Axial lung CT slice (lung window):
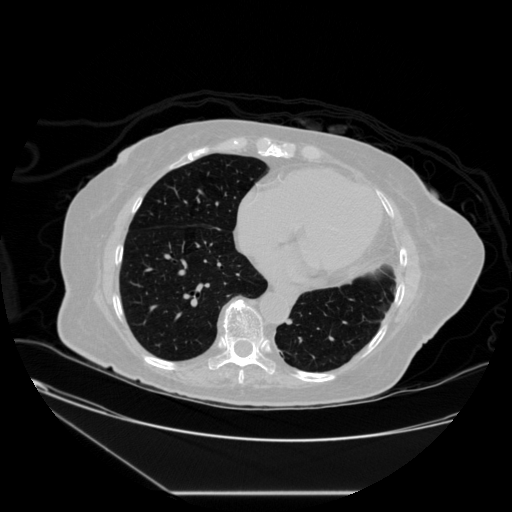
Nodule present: no